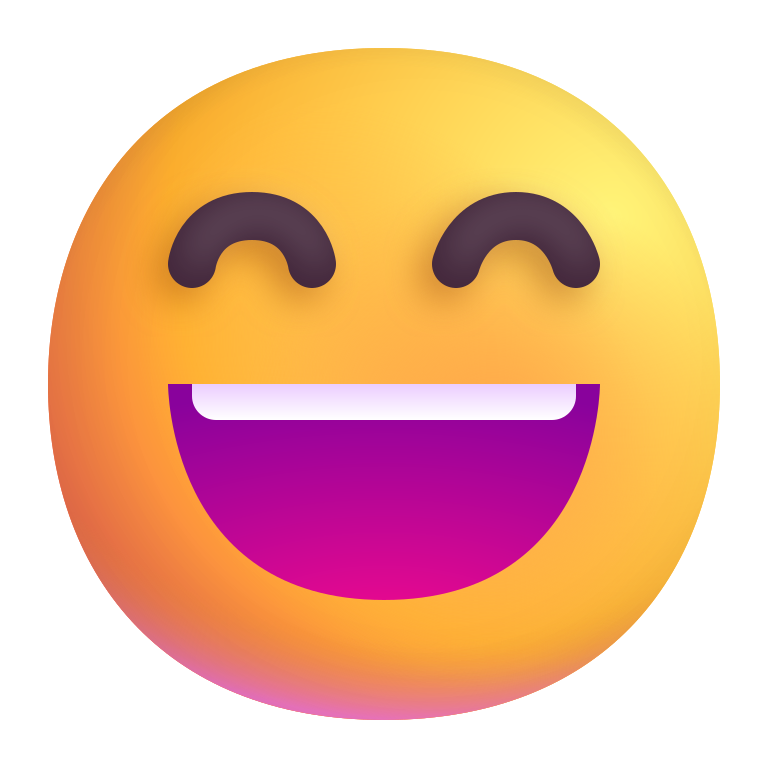
grinning face with smiling eyes color